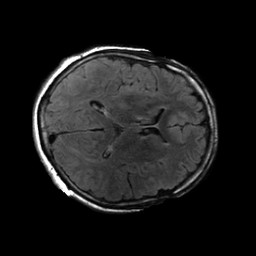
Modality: FLAIR
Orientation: axial
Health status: ill
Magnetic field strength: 3 T